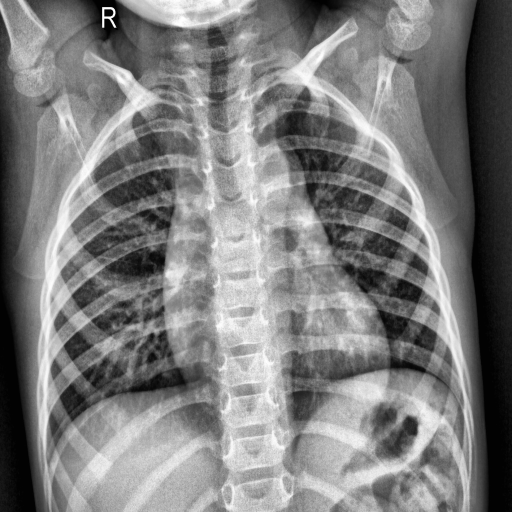
Finding: NORMAL